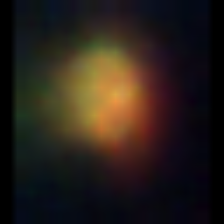
Taxon: NanoPlankton
Group: Other